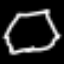
Label: octagon